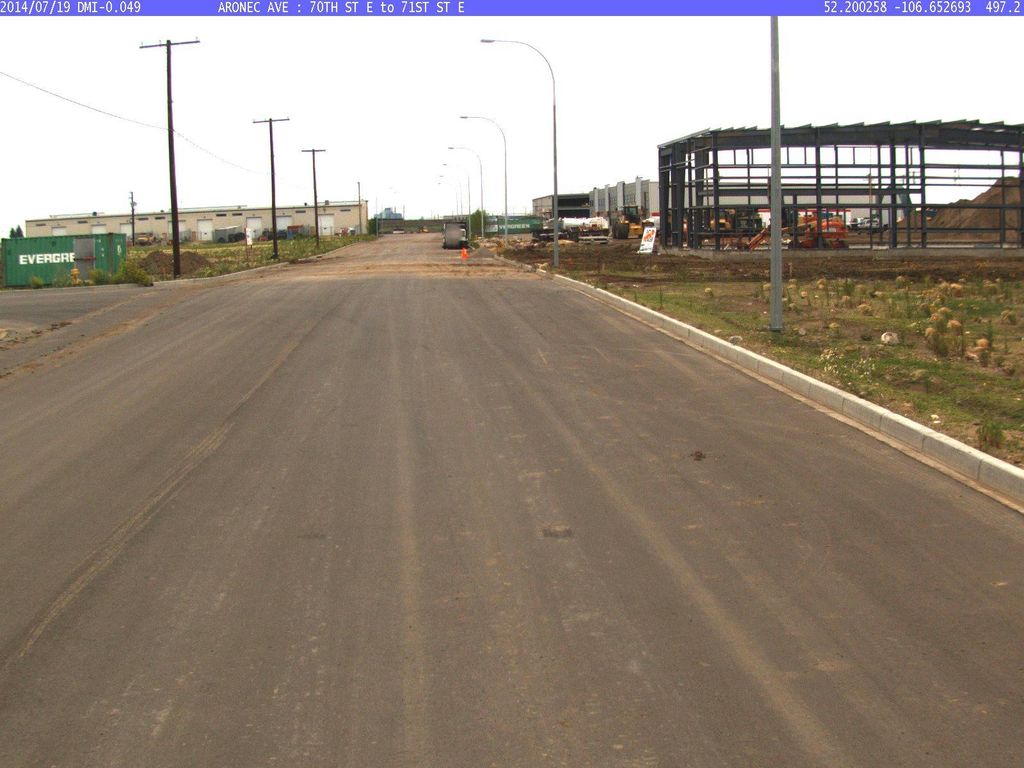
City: saskatoon